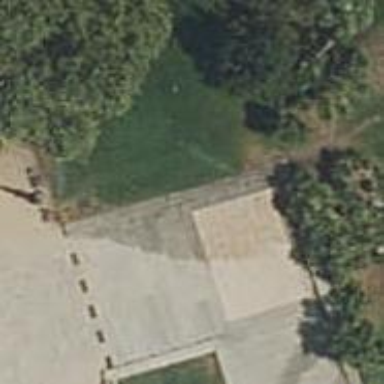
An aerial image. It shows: Steps made of paving stones.